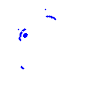
Particle: electron